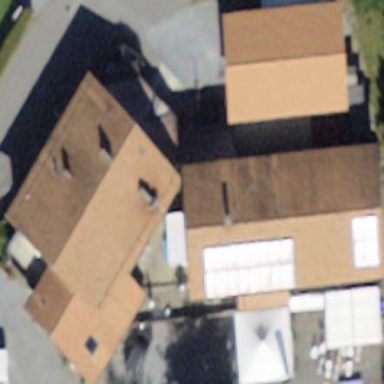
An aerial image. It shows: Building.